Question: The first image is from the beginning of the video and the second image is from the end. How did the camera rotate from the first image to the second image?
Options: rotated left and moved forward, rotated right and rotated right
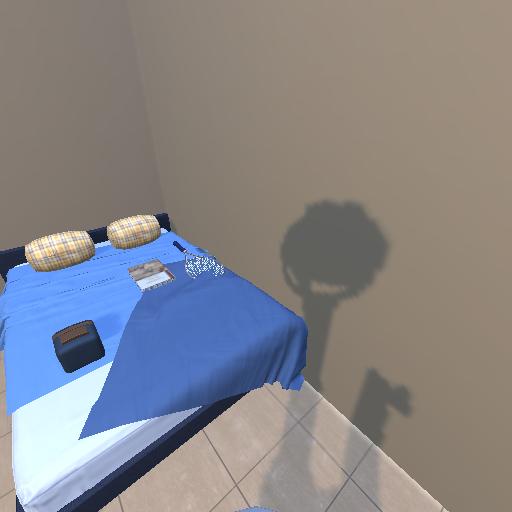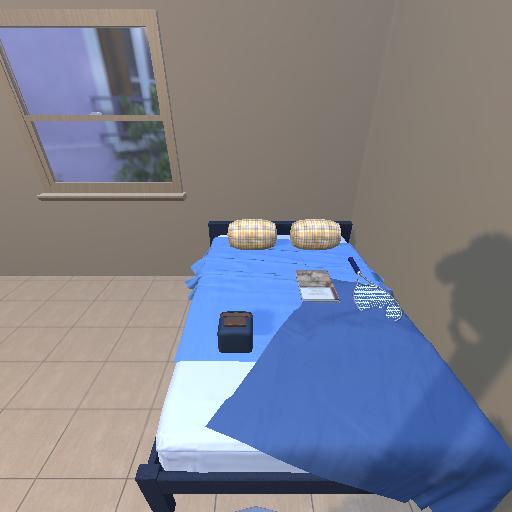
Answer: rotated left and moved forward